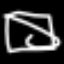
Label: square